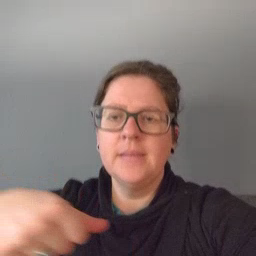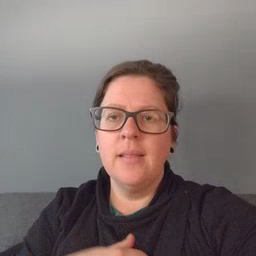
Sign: puzzle